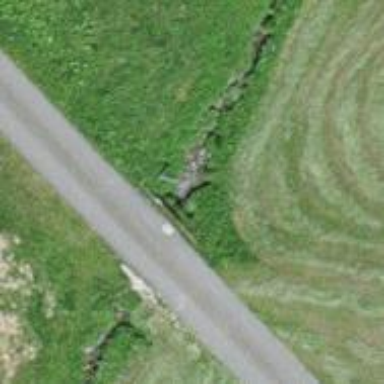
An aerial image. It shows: Tunnel passing over ditch.